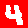
Digit: 4